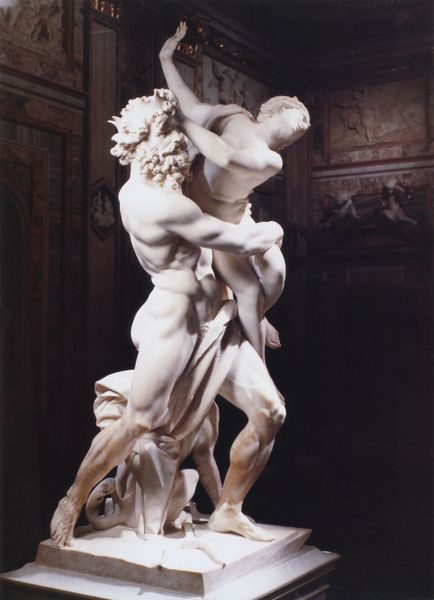
Titel: Raub der Proserpina
Künstler: Giovanni Lorenzo Bernini
Institution: Rom, Villa Borghese
Schlagwörter: akt, mann, nackt, weiß, bewegung, frau, marmor, männer, hund, tuch, tanz, bart, halten, sockel, tragen, figur, haare, pose, paar, locken, skulptur, statue, liebe, angst, kraft, muskeln, muskulös, barfuss, pobacke, raub, dynamik, schritt, jüngling, zeus, stark, heben, entführung, abwehr, abwehren, grazil, bernini, mramor, trägt, entführen, fraau, maarmor